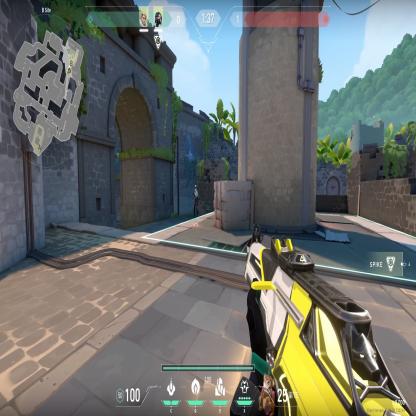
Label: teammate